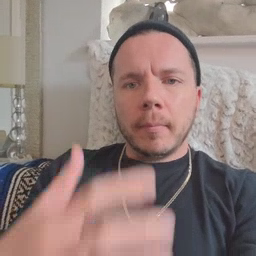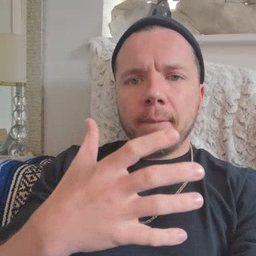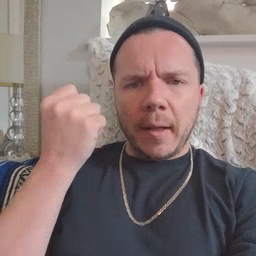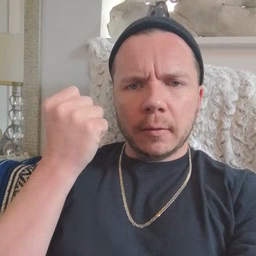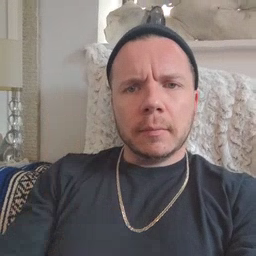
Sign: fast